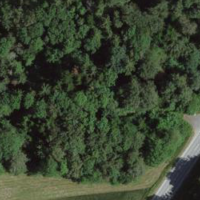
EUNIS habitat code: 41
Species observed at this site:
Sambucus racemosa